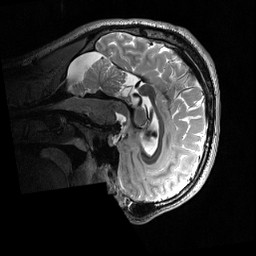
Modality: T2w
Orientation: sagittal
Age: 20
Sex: male
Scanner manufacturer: siemens
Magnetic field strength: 3 T
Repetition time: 3.2 s
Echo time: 0.566 s